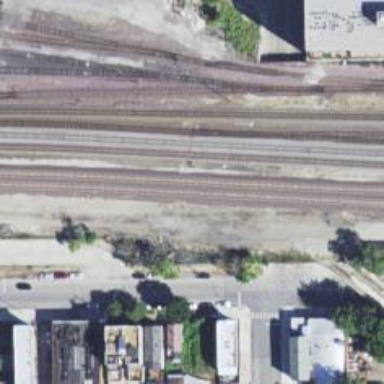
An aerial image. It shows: Abandoned railway yard.